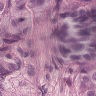
Metastatic tissue present: yes